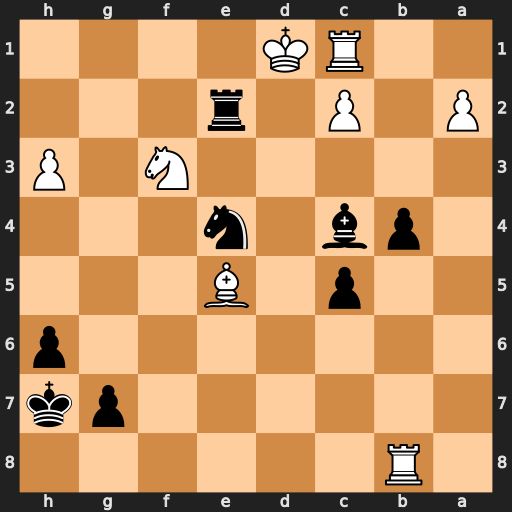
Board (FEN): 1R6/6pk/7p/2p1B3/1pb1n3/5N1P/P1P1r3/2RK4
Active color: b
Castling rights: -
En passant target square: -
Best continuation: Nf2#